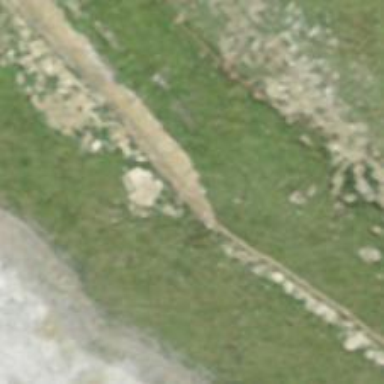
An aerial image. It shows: Gravel path.